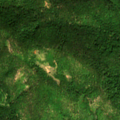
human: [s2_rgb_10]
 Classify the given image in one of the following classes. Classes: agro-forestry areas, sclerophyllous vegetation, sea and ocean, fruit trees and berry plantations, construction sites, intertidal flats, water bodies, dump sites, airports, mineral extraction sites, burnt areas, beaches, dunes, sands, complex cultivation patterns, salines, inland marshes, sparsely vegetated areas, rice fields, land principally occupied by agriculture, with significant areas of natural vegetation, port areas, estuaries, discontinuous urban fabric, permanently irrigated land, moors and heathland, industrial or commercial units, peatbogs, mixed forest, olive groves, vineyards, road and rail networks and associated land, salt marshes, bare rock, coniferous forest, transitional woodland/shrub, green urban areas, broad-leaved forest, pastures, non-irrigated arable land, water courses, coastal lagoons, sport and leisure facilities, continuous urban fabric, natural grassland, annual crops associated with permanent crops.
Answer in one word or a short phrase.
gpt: broad-leaved forest, transitional woodland/shrub